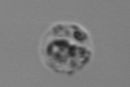
Label: Amoeba